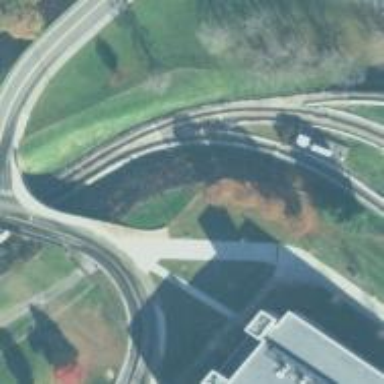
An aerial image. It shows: Road designated as bus guideway.